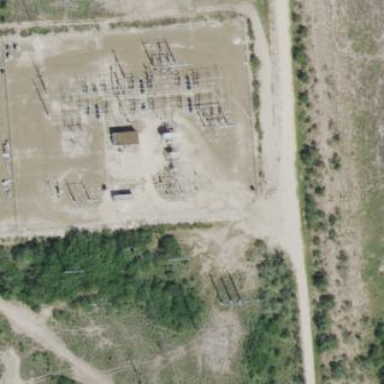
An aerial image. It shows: Fence surrounds transmission level power substation.